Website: lowes
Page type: order-tracking
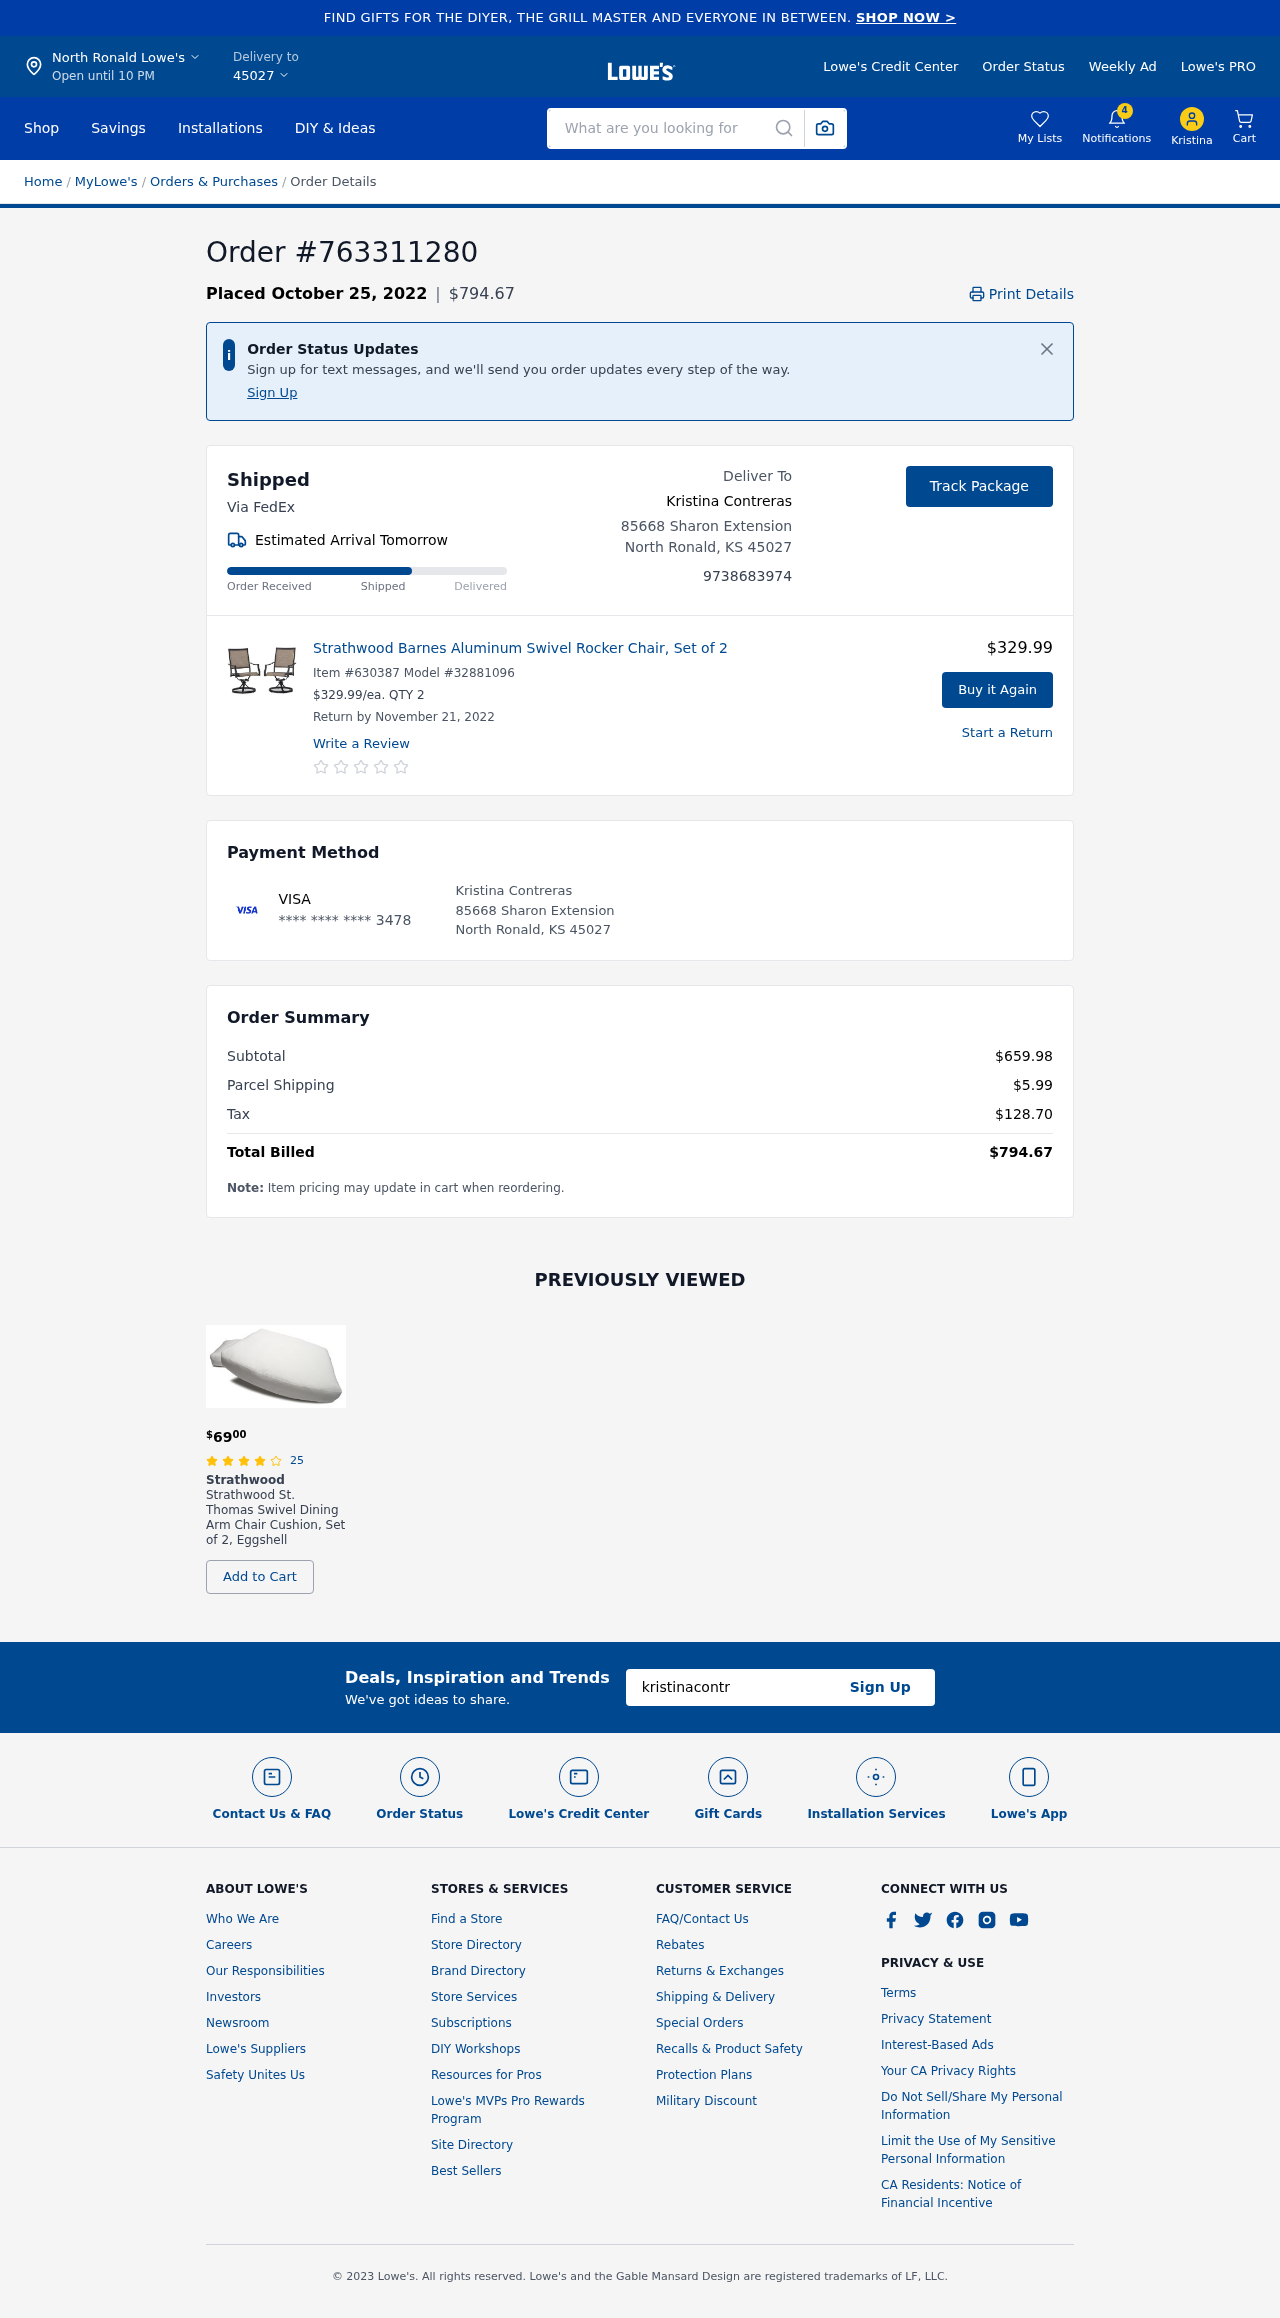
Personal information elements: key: PII_CARD_LAST4
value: **** **** **** 3478
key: PII_CARD_TYPE
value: VISA
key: PII_CITY
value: North Ronald Lowe's
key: PII_CITY
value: North Ronald
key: PII_CITY_STATE_ZIP
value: North Ronald, KS 45027
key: PII_EMAIL
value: kristinacontreras@yahoo.com
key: PII_FIRSTNAME
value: Kristina
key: PII_FULLNAME
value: Kristina Contreras
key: PII_PHONE
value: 9738683974
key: PII_POSTCODE
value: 45027
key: PII_STREET
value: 85668 Sharon Extension
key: PII_FULLNAME2
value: Kristina Contreras
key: PII_STATE_ABBR
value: KS
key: PII_POSTCODE_FULL
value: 45027
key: PII_CITY_STATE
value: North Ronald, KS
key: PII_POSTCODE_NUMERIC
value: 45027
Product elements: key: PRODUCT1_NAME
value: Strathwood Barnes Aluminum Swivel Rocker Chair, Set of 2
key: PRODUCT1_PRICE
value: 329.99
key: PRODUCT1_QUANTITY
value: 2
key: PRODUCT2_BRAND
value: Strathwood
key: PRODUCT2_NAME
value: Strathwood St. Thomas Swivel Dining Arm Chair Cushion, Set of 2, Eggshell
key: PRODUCT2_NUM_RATINGS
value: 25
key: PRODUCT2_PRICE
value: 69
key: PRODUCT2_RATING
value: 4.3
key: PRODUCT1_ITEM
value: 630387
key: PRODUCT1_MODEL
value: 32881096
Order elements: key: ORDER_ID
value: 763311280
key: ORDER_DATE
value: Placed October 25, 2022
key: ORDER_TOTAL
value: $794.67
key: ORDER_DELIVERY_DATE
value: Estimated Arrival Tomorrow
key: ORDER_RETURN_BY_DATE
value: Return by November 21, 2022
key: ORDER_SUBTOTAL
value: $659.98
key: ORDER_SHIPPING_COST
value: $5.99
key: ORDER_TAX
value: $128.70
Search elements: key: HEADER_SEARCH
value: What are you looking for
Other elements: key: NOTIFICATION_COUNT
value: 4